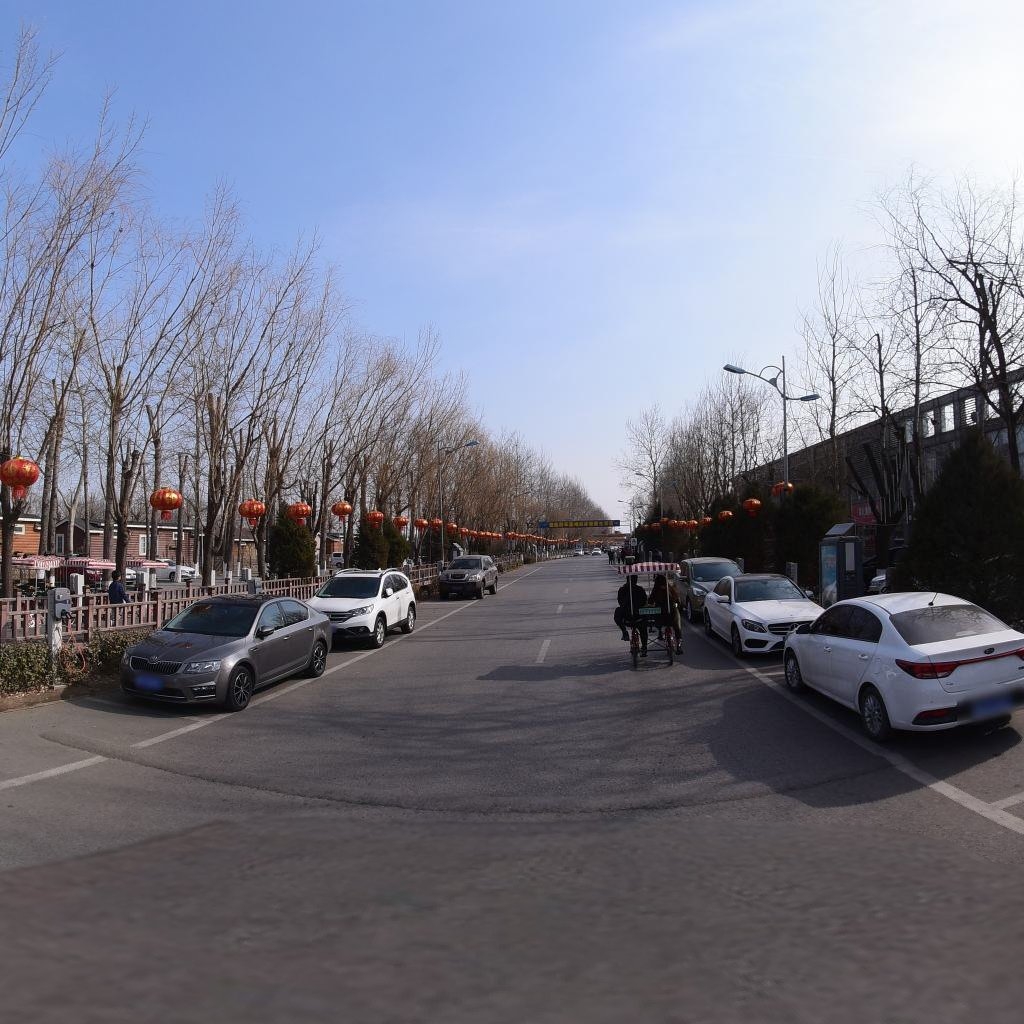
Region: Chaoyang
Road damage annotations: transverse crack